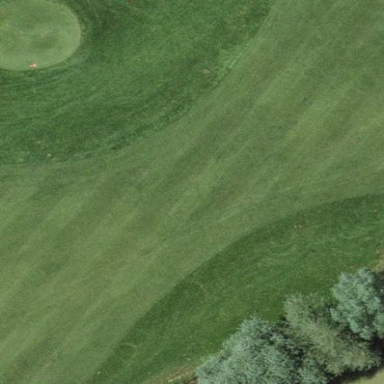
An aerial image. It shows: Grassy area designated as golf fairway.